Question: Basically what I'm attempting to do it to get two buttons on the opposite side of the website but on the same row. Here's what it looks like:

And here's the code for what I have:
'''
<div class="panel-footer"><!-- panel-footer -->
<div class="previous">
<button type="button" class="btn btn-default btn-lg">
<span class="glyphicon glyphicon-chevron-left"></span>
</button>
</div>
<div class="next">
<button type="button" class="btn btn-default btn-lg">
<span class="glyphicon glyphicon-chevron-right"></span>
</button>
</div>
</div><!-- end panel-footer -->
'''
And here's the CSS for the classes 'previous' and 'next'.
'''
.previous {
text-align: left;
}
.next {
text-align: right;
}
'''
Thanks. I'm using bootstrap if that helps.
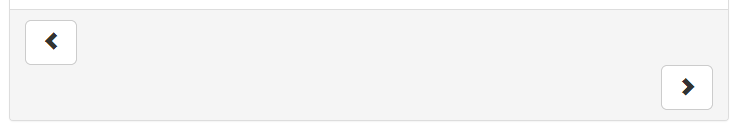
Answer: Wrap them in two separate columns like this:
'''
<div class="panel-footer row"><!-- panel-footer -->
<div class="col-xs-6 text-left">
<div class="previous">
<button type="button" class="btn btn-default btn-lg">
<span class="glyphicon glyphicon-chevron-left"></span>
</button>
</div>
</div>
<div class="col-xs-6 text-right">
<div class="next">
<button type="button" class="btn btn-default btn-lg">
<span class="glyphicon glyphicon-chevron-right"></span>
</button>
</div>
</div>
</div><!-- end panel-footer -->
'''
By the way, you can use the built in helper classes text-left / text-right like I've done on the column divs so you don't need to add the extra css. In that case you can remove the extra divs you've added.